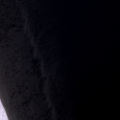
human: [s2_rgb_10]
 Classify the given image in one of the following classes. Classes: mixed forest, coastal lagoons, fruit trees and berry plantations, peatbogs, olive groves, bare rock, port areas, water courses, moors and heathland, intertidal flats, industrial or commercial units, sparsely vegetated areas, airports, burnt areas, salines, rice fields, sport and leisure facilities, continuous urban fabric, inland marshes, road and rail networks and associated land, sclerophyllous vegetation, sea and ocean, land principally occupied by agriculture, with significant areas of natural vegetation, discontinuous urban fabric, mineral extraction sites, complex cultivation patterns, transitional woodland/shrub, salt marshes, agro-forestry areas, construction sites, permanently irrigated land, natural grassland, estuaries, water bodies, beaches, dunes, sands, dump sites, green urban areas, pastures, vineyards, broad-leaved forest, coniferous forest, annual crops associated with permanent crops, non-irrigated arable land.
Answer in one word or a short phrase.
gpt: sea and ocean